Question: I am using ActionBarSherlock and have an ActionBar with navigation tabs in it. I want the tabs to auto-size based on the size of the text in them, but there seems to be a style or a setting somewhere that is forcing them to use a minimum size. So for example in the screenshot the tab "Very Long Tab" has no padding (in accordance with the styling I applied) but the tabs marked "T" have a great deal of padding, despite me setting padding to 0dp.

As you can see below I've tried a brute-force approach by setting various attributes on several styles, but I've not succeeded yet.
How do I control the padding/width in the action bar tabs?
'''
<style
name="CustomActivity"
parent="@style/Theme.Sherlock"
>
<item name="actionBarTabStyle">@style/customActionBarTabStyle</item>
<item name="actionBarTabBarStyle">@style/customActionBarTabBarStyle</item>
<item name="actionBarTabTextStyle">@style/customActionBarTabTextStyle</item>
</style>
<style name="customActionBarTabStyle" parent="style/Widget.Sherlock.ActionBar.TabView">
<item name="android:background">@drawable/tab_indicator</item>
<item name="android:paddingLeft">0dp</item>
<item name="android:paddingRight">0dp</item>
<item name="android:layout_width">wrap_content</item>
<item name="android:minWidth">0dp</item>
</style>
<style name="customActionBarTabBarStyle" parent="style/Widget.Sherlock.ActionBar.TabBar">
<item name="android:paddingLeft">0dp</item>
<item name="android:paddingRight">0dp</item>
<item name="android:layout_width">wrap_content</item>
<item name="android:minWidth">0dp</item>
</style>
<style name="customActionBarTabTextStyle" parent="style/Widget.Sherlock.ActionBar.TabText">
<item name="android:paddingLeft">0dp</item>
<item name="android:paddingRight">0dp</item>
<item name="android:layout_width">wrap_content</item>
<item name="android:minWidth">0dp</item>
</style>
'''
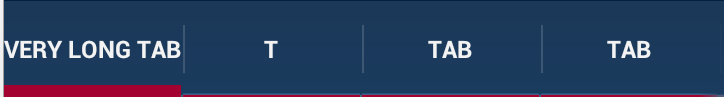
Answer: From that screen shot it looks like you are testing on ICS which is good since you will be observing the behavior of the native action bar rather than think it is a bug with ActionBarSherlock.
Basically the action bar will attempt to expand tabs to take up an equal amount of space if there is enough room to do so in order to provide a cleaner look when there are only a few tabs.
By setting the 'actionBarTabTextStyle' padding to zero you are actually making the problem worse since now the text in the first tab has nothing around it to prevent it from touching the dividers and edge of screen. If you increase the padding (or return it to default) you should see one of two things:
1. The text will wrap to two lines.
2. The tab bar will convert tabs to simply be as wide as their content and allow for horizontal scrolling.
I'm inclined to think that the former will happen due to the very thin widths of your second through fourth tab. Unfortunately this is just how the tab bar behaves and we need to just try an accomodate its behavior accordingly.
If possible, try to create tab labels that have a more unified width which will likely trigger the second state mentioned above. Keep testing with ICS so that you can ensure the behavior you're seeing is from the platform and then when running on pre-ICS you should get the same behavior from the library.